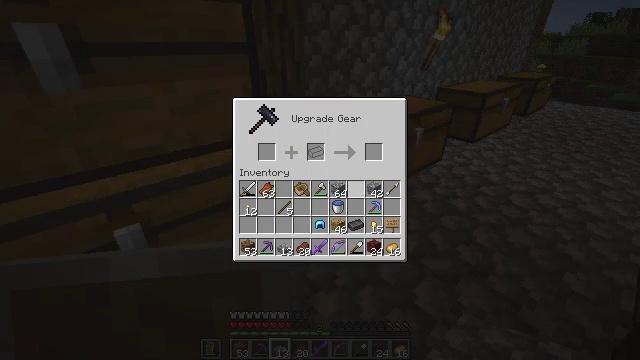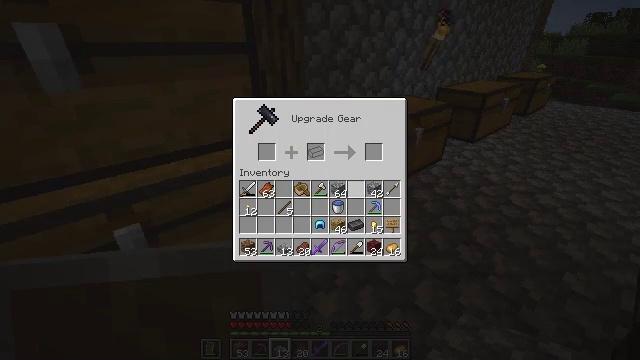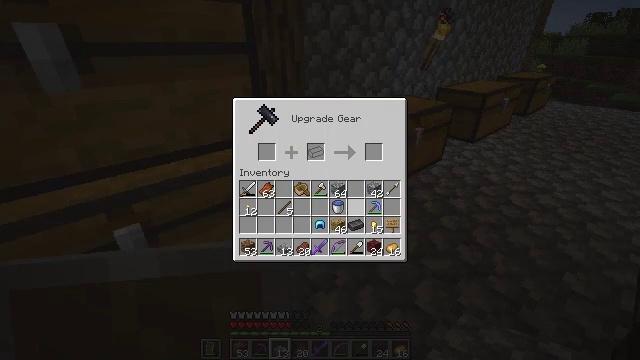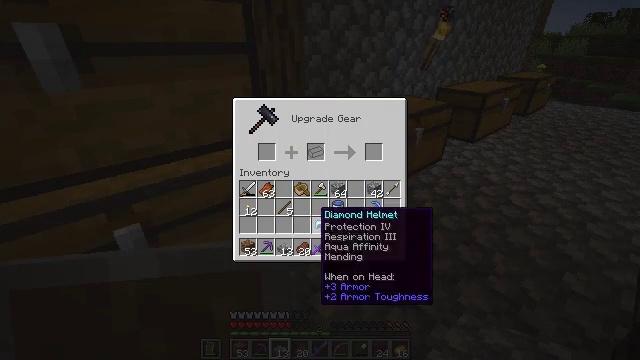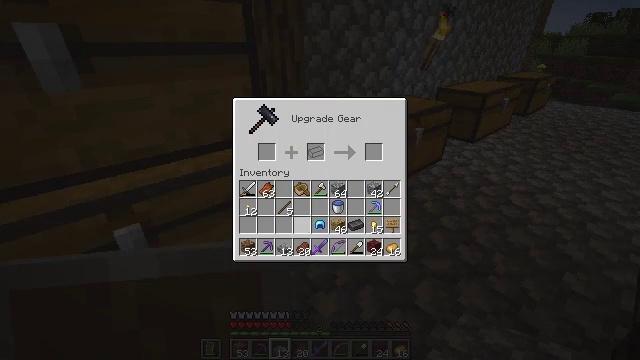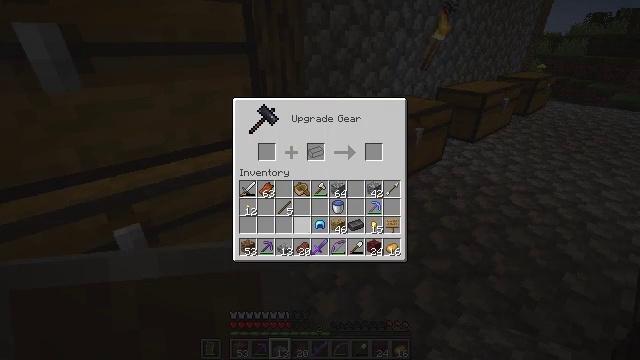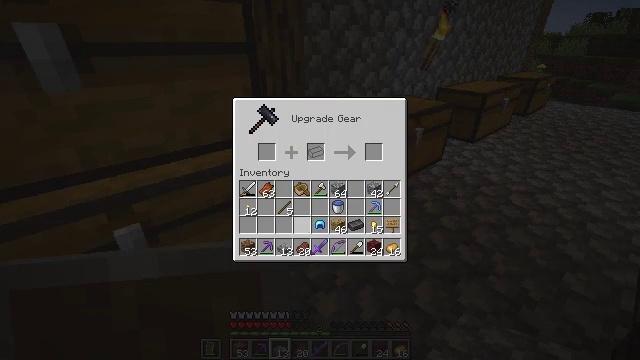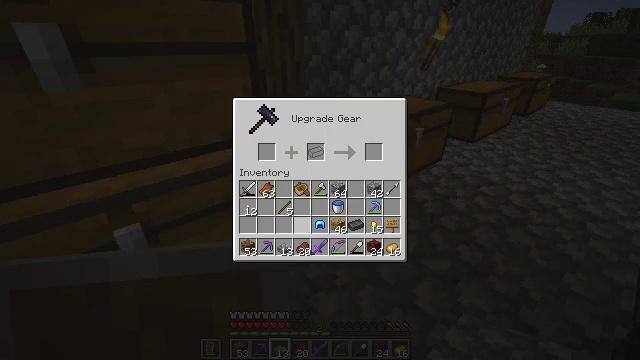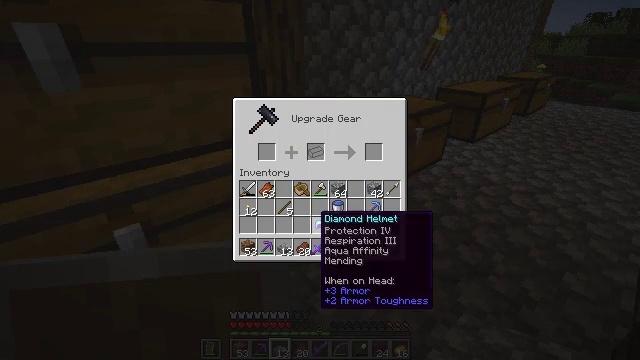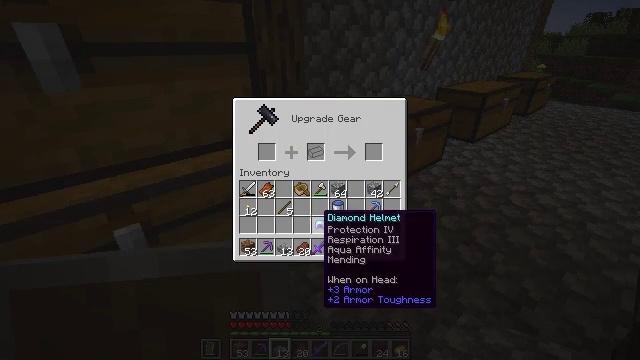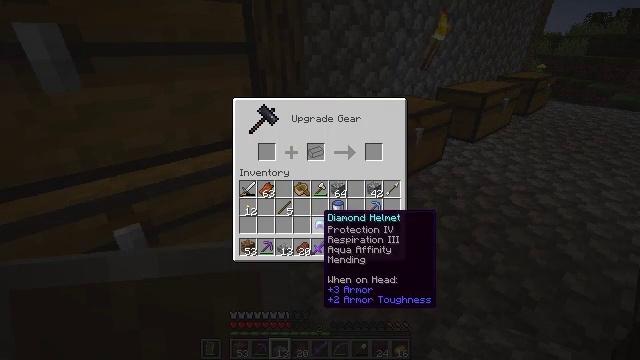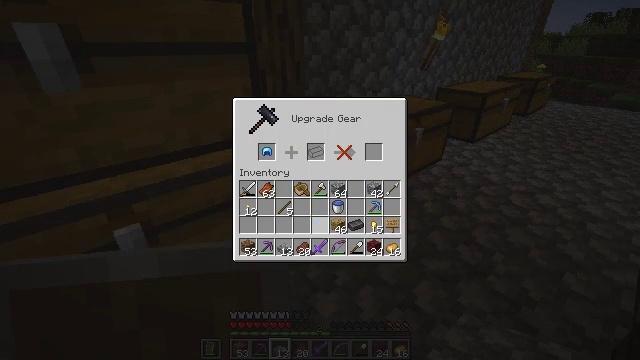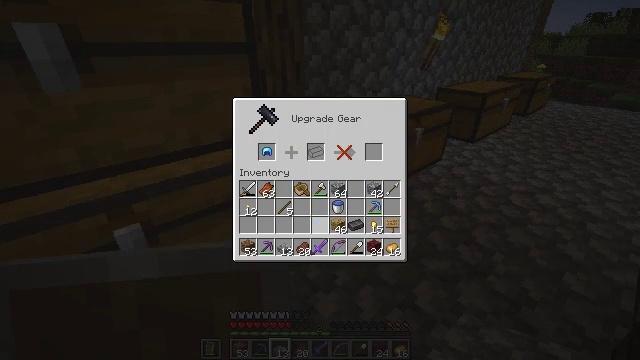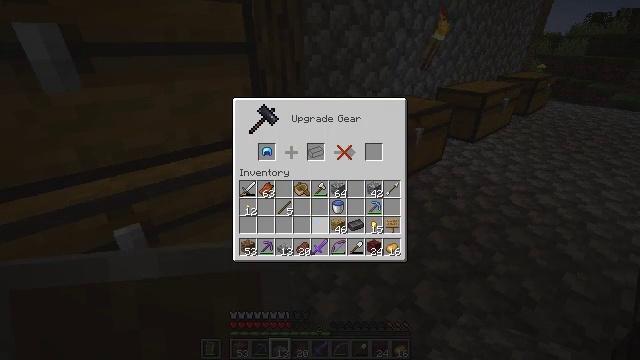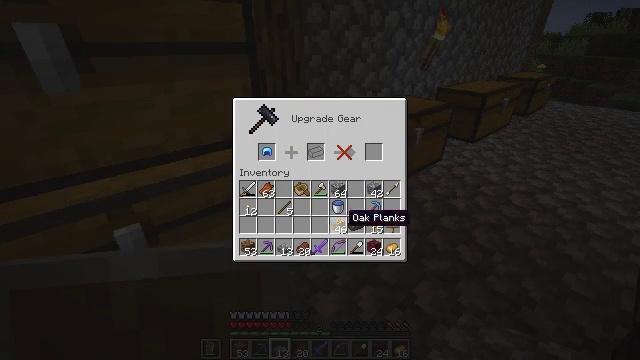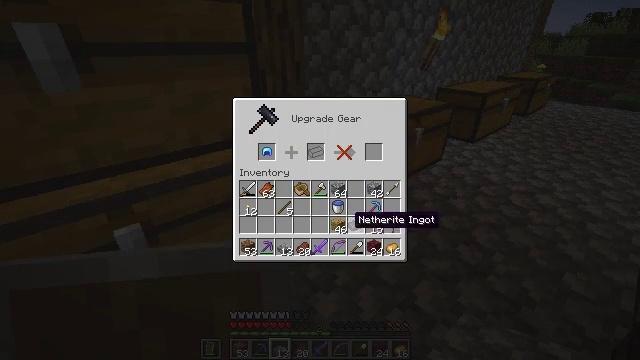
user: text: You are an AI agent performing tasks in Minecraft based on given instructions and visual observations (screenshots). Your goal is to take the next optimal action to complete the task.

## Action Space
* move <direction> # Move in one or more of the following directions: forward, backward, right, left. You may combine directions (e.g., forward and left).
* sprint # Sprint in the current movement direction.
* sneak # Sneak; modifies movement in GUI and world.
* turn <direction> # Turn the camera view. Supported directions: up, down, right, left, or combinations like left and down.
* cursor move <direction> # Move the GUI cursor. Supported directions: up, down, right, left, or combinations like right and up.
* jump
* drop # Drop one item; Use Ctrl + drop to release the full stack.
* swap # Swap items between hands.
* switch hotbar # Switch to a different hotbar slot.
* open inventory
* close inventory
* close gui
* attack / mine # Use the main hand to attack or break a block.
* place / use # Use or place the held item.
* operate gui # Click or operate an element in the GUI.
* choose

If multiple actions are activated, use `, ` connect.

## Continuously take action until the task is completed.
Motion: motion action
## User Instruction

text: Craft a netherite helmet with a diamond helmet and netherite ingot.
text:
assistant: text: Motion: sneak, turn right and down
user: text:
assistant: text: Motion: sneak, turn left and down
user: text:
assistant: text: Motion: sneak, turn left and down
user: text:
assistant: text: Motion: sneak
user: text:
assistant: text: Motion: sneak
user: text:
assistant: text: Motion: sneak
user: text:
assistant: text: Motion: sneak
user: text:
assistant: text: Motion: sneak, turn right
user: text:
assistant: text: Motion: sneak
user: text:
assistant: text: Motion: sneak
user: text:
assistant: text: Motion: sneak, use / place
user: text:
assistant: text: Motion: sneak, use / place
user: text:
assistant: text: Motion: sneak, turn right, use / place
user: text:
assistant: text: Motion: sneak, turn right
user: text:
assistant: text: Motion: sneak
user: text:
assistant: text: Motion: sneak, turn right
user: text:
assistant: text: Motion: sneak
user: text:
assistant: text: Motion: sneak
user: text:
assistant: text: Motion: sneak, use / place
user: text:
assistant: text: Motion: sneak, use / place
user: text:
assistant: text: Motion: sneak, use / place
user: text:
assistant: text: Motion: sneak
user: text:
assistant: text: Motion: sneak
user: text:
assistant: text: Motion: sneak, turn up
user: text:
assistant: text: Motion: sneak, turn up
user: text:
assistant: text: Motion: sneak, turn up
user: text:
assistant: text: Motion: turn up
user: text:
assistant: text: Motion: turn up
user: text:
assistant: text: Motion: no_op
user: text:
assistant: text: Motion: no_op